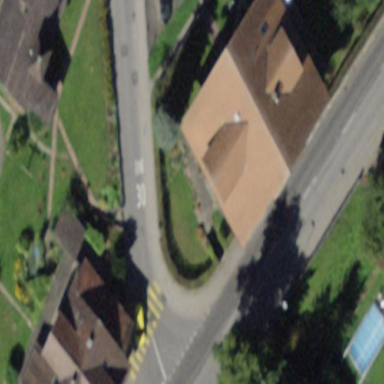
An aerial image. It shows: Residential building.